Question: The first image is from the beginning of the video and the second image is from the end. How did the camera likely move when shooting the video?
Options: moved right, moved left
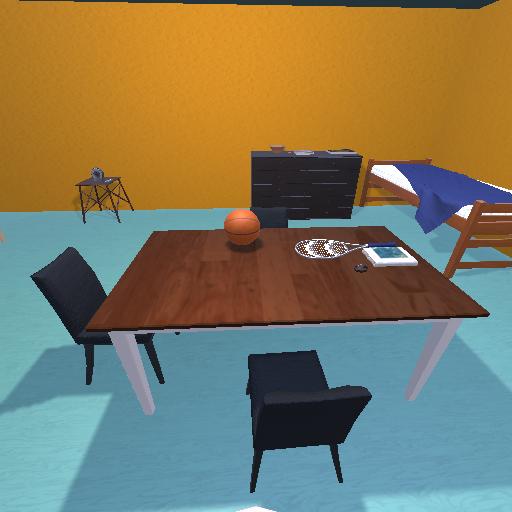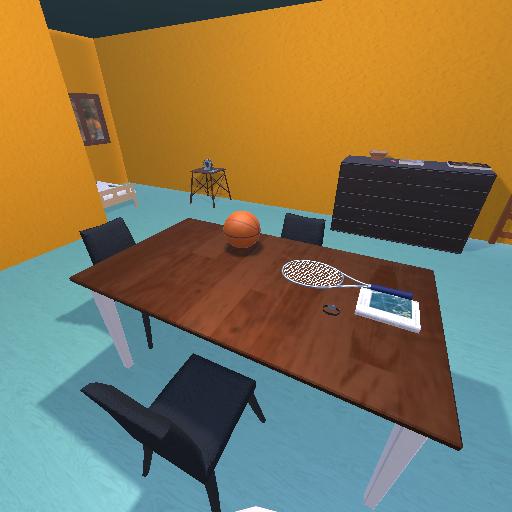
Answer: moved right